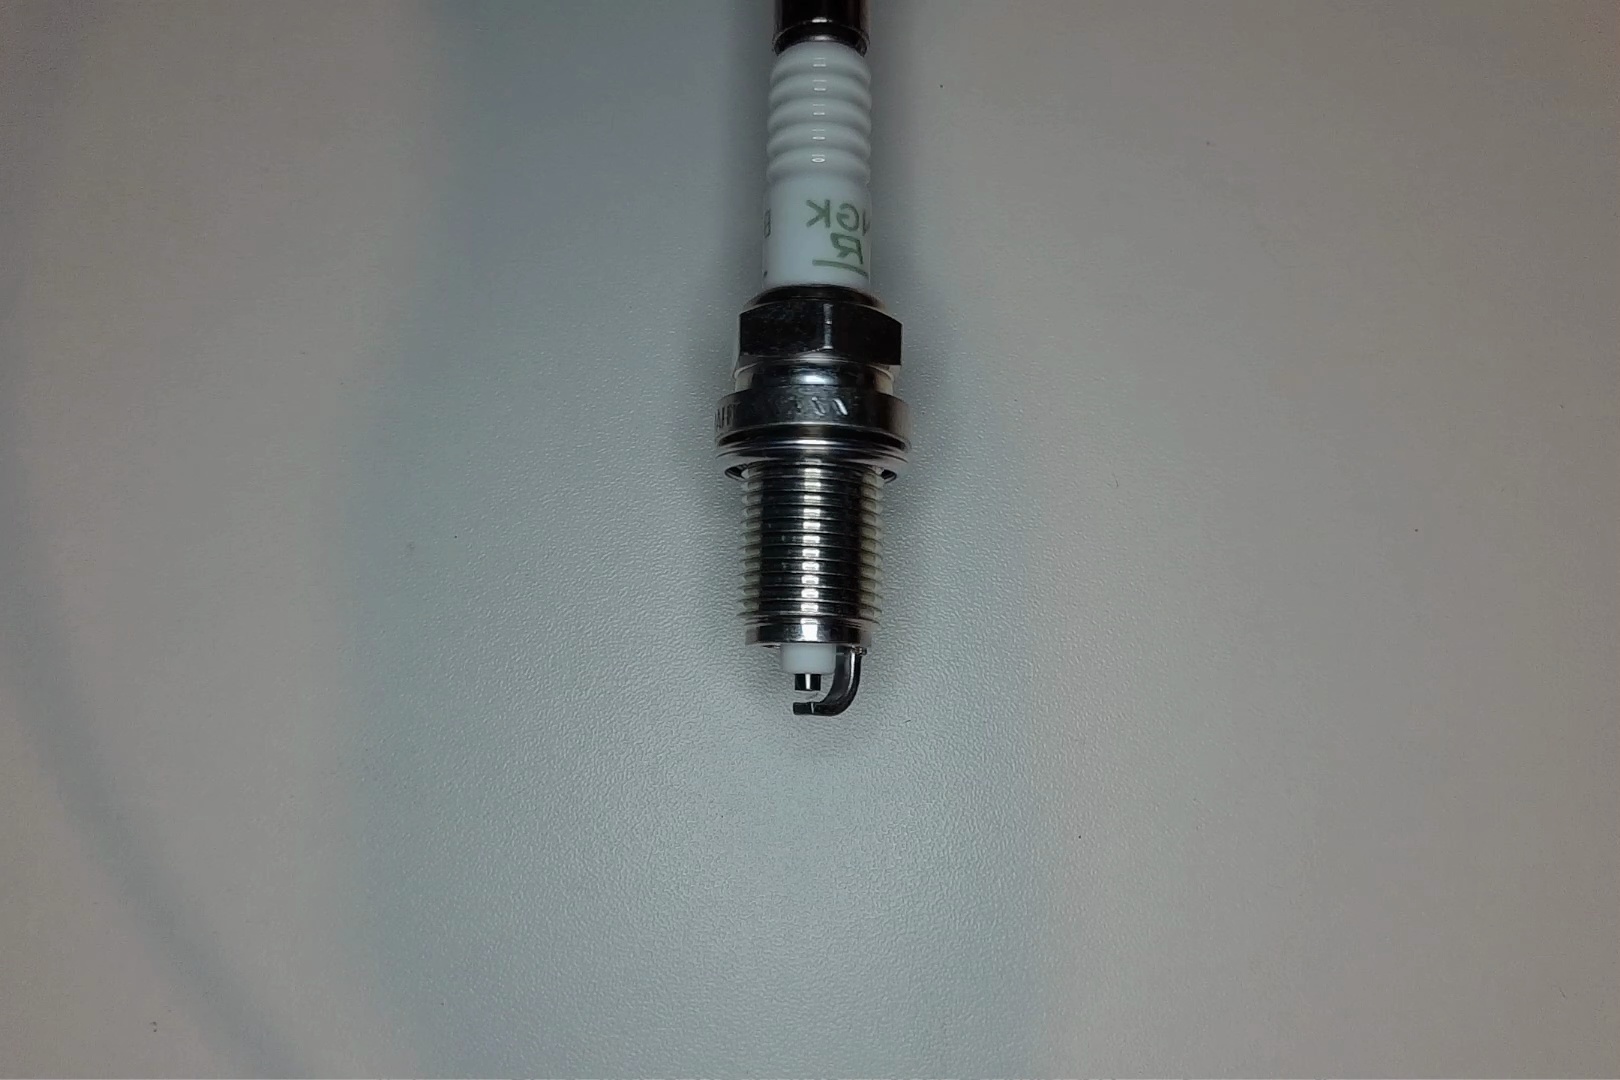
Label: normal